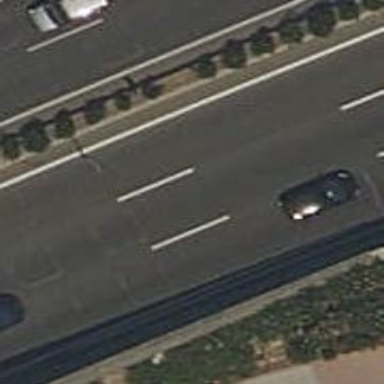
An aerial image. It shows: Motorway junction.